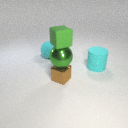
large green metal sphere above small brown metal cube